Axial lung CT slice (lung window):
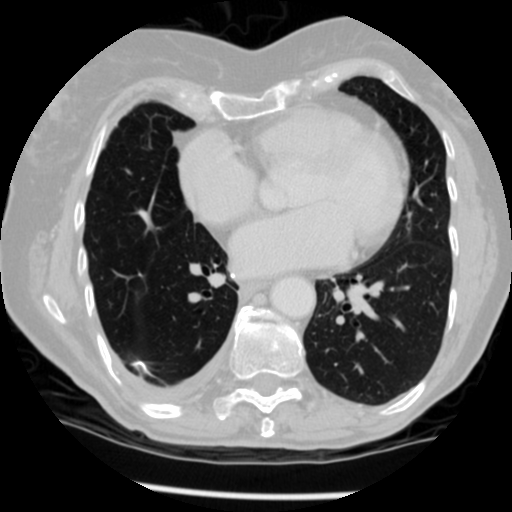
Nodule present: no